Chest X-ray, PA view. Patient: 43 years old, sex F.
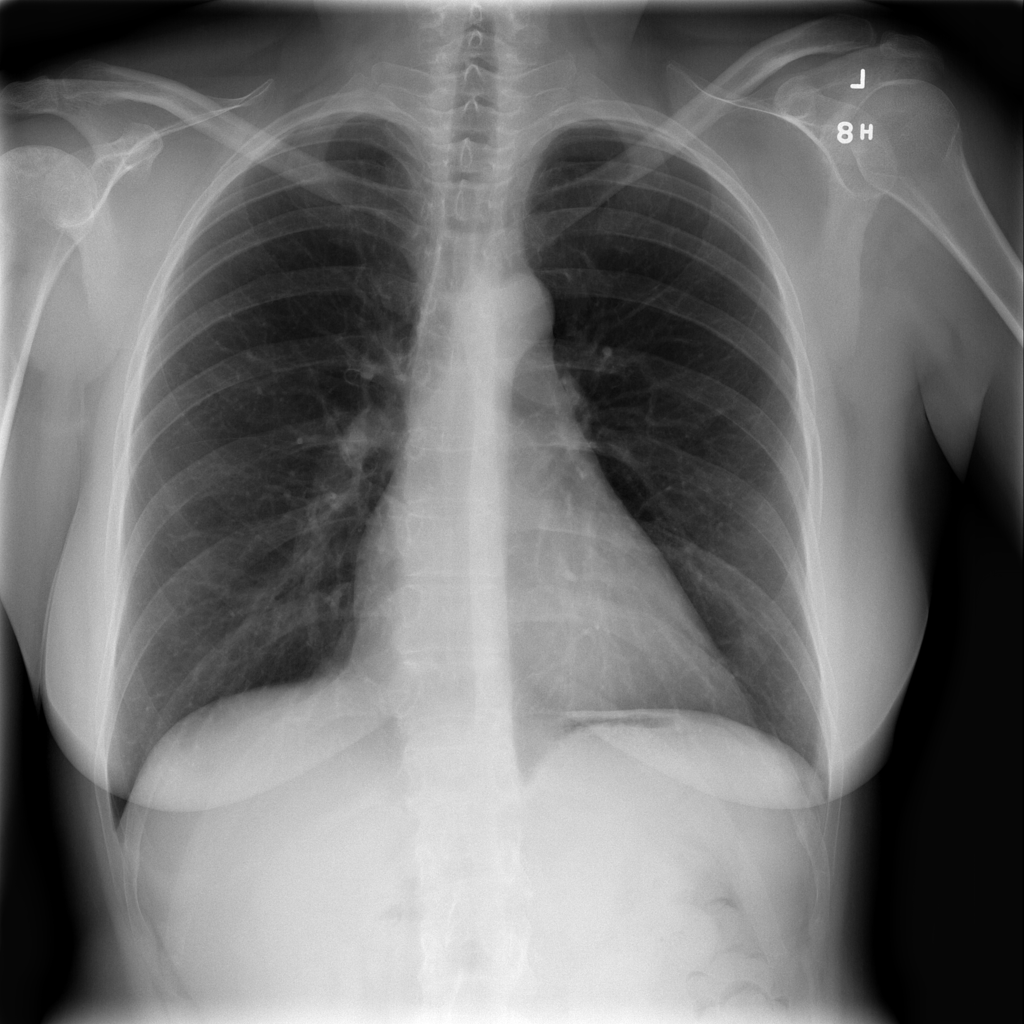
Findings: No Finding